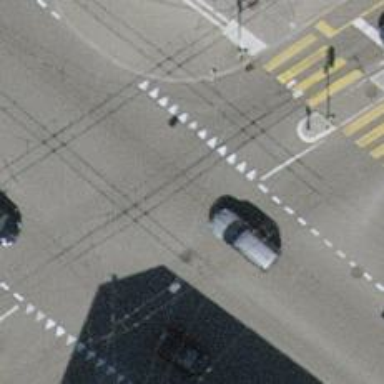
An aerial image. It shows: Road with traffic signals.